Question: I use jQuery in my page, when I use Chrome developer tool, I found jQuery18007779947370290756 and jQuery object in Console. jQuery18007779947370290756 only contains a few methods. jQuery contains a lot more methods. so what is jQuery18007779947370290756 ? I do not have the url of the page, since it is internal page. the lib I include is just jquery-1.8.0.min.js and jquery-ui-1.8.23 and
no JSONP calls.
It looks like if I added a global event ''beforeunload'' to window object. and it is stored in window[expando]. However if I added some events to other DOM object such as 'button', and they are stored in jQuery.cache.
here is the screen shot form jQuery.cache and window[jQuery1800xxxxxxxxxxxxxxxx]
I am not sure why the guid for that 2 click events are both 8. those 2 click events are binded to 2 buttons. and click event handler are the same function.

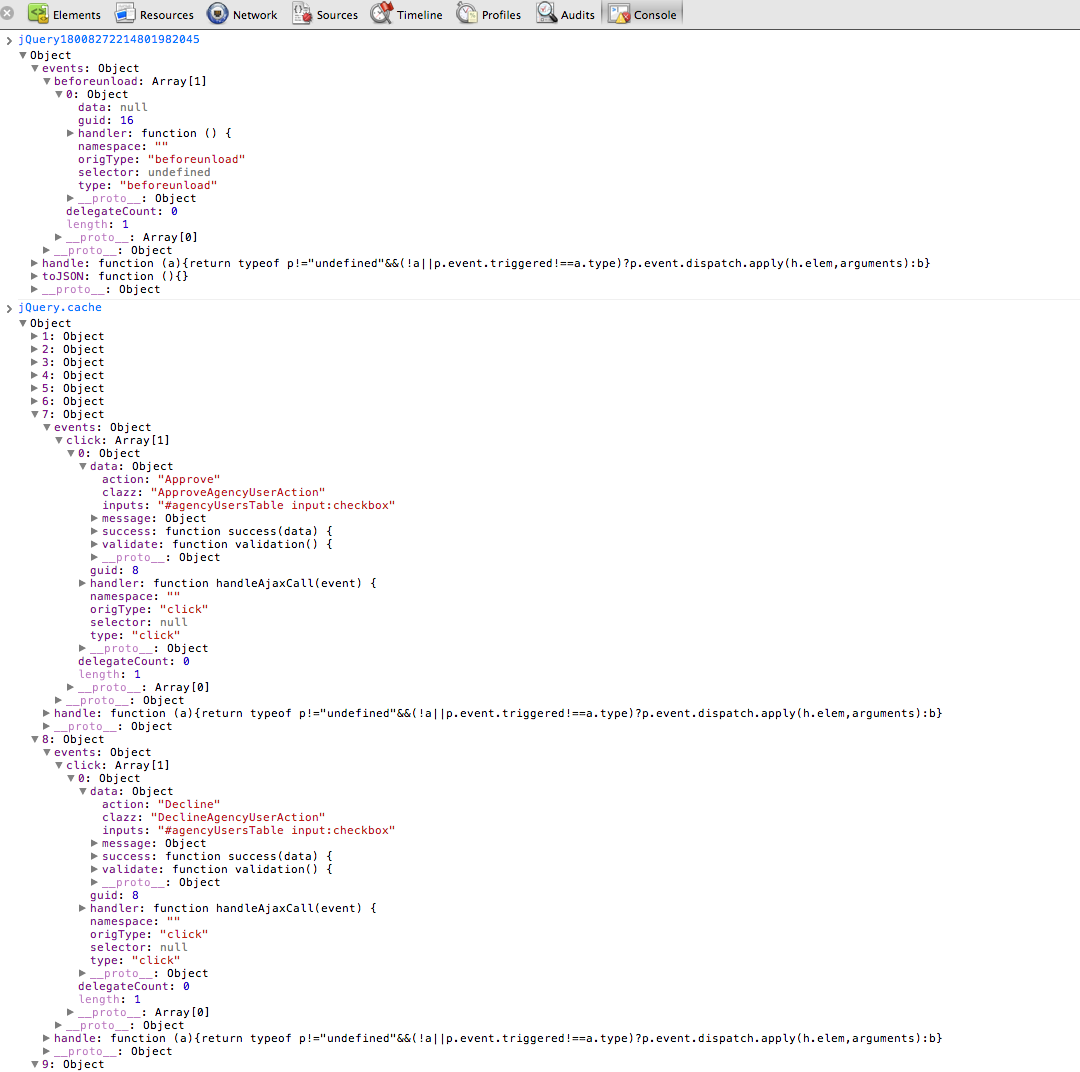
Answer: jQuery adds this property to elements when you store data on them. As this property is on the 'window' element, somewhere in your code you're doing something equivalent to:
'''
$(window).data('something', 1);
'''
Note that jQuery events also uses the 'data' module behind the scenes, so this could also be because you're adding an event to the 'window' object.
For normal nodes (i.e. elements with a 'nodeType' property), this value is <URL>, and the data you want to store on that object is stored in a global jQuery cache.
However the 'window' element does not have a 'nodeType' property, so it goes down the route of ; which leads the data to be stored directly on the object itself (which, in the case of 'window', be a bug with jQuery).
The choice of cache location (global or on the object) is made in <URL>:
'''
// We have to handle DOM nodes and JS objects differently because IE6-7
// can't GC object references properly across the DOM-JS boundary
isNode = elem.nodeType,
// Only DOM nodes need the global jQuery cache; JS object data is
// attached directly to the object so GC can occur automatically
cache = isNode ? jQuery.cache : elem,
'''
In the case of normal DOM elements, the value is assigned a GUID in <URL>:
'''
elem[ internalKey ] = id = jQuery.deletedIds.pop() || jQuery.guid++;
'''
But in the case of normal JS objects (and 'window' in this case), the object is built in <URL>:
'''
cache[id] = {};
// Avoids exposing jQuery metadata on plain JS objects when the object
// is serialized using JSON.stringify
if (!isNode) {
cache[id].toJSON = jQuery.noop;
}
'''
The weird value is 'jQuery.expando', which is defined in <URL>, and is initialized to:
'''
"jQuery" + ( jQuery.fn.jquery + Math.random() ).replace( /\D/g, "" )
'''
(basically, "jQuery", followed by the jQuery version with "."'s removed (1800 in your case), and then a random number).